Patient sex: F
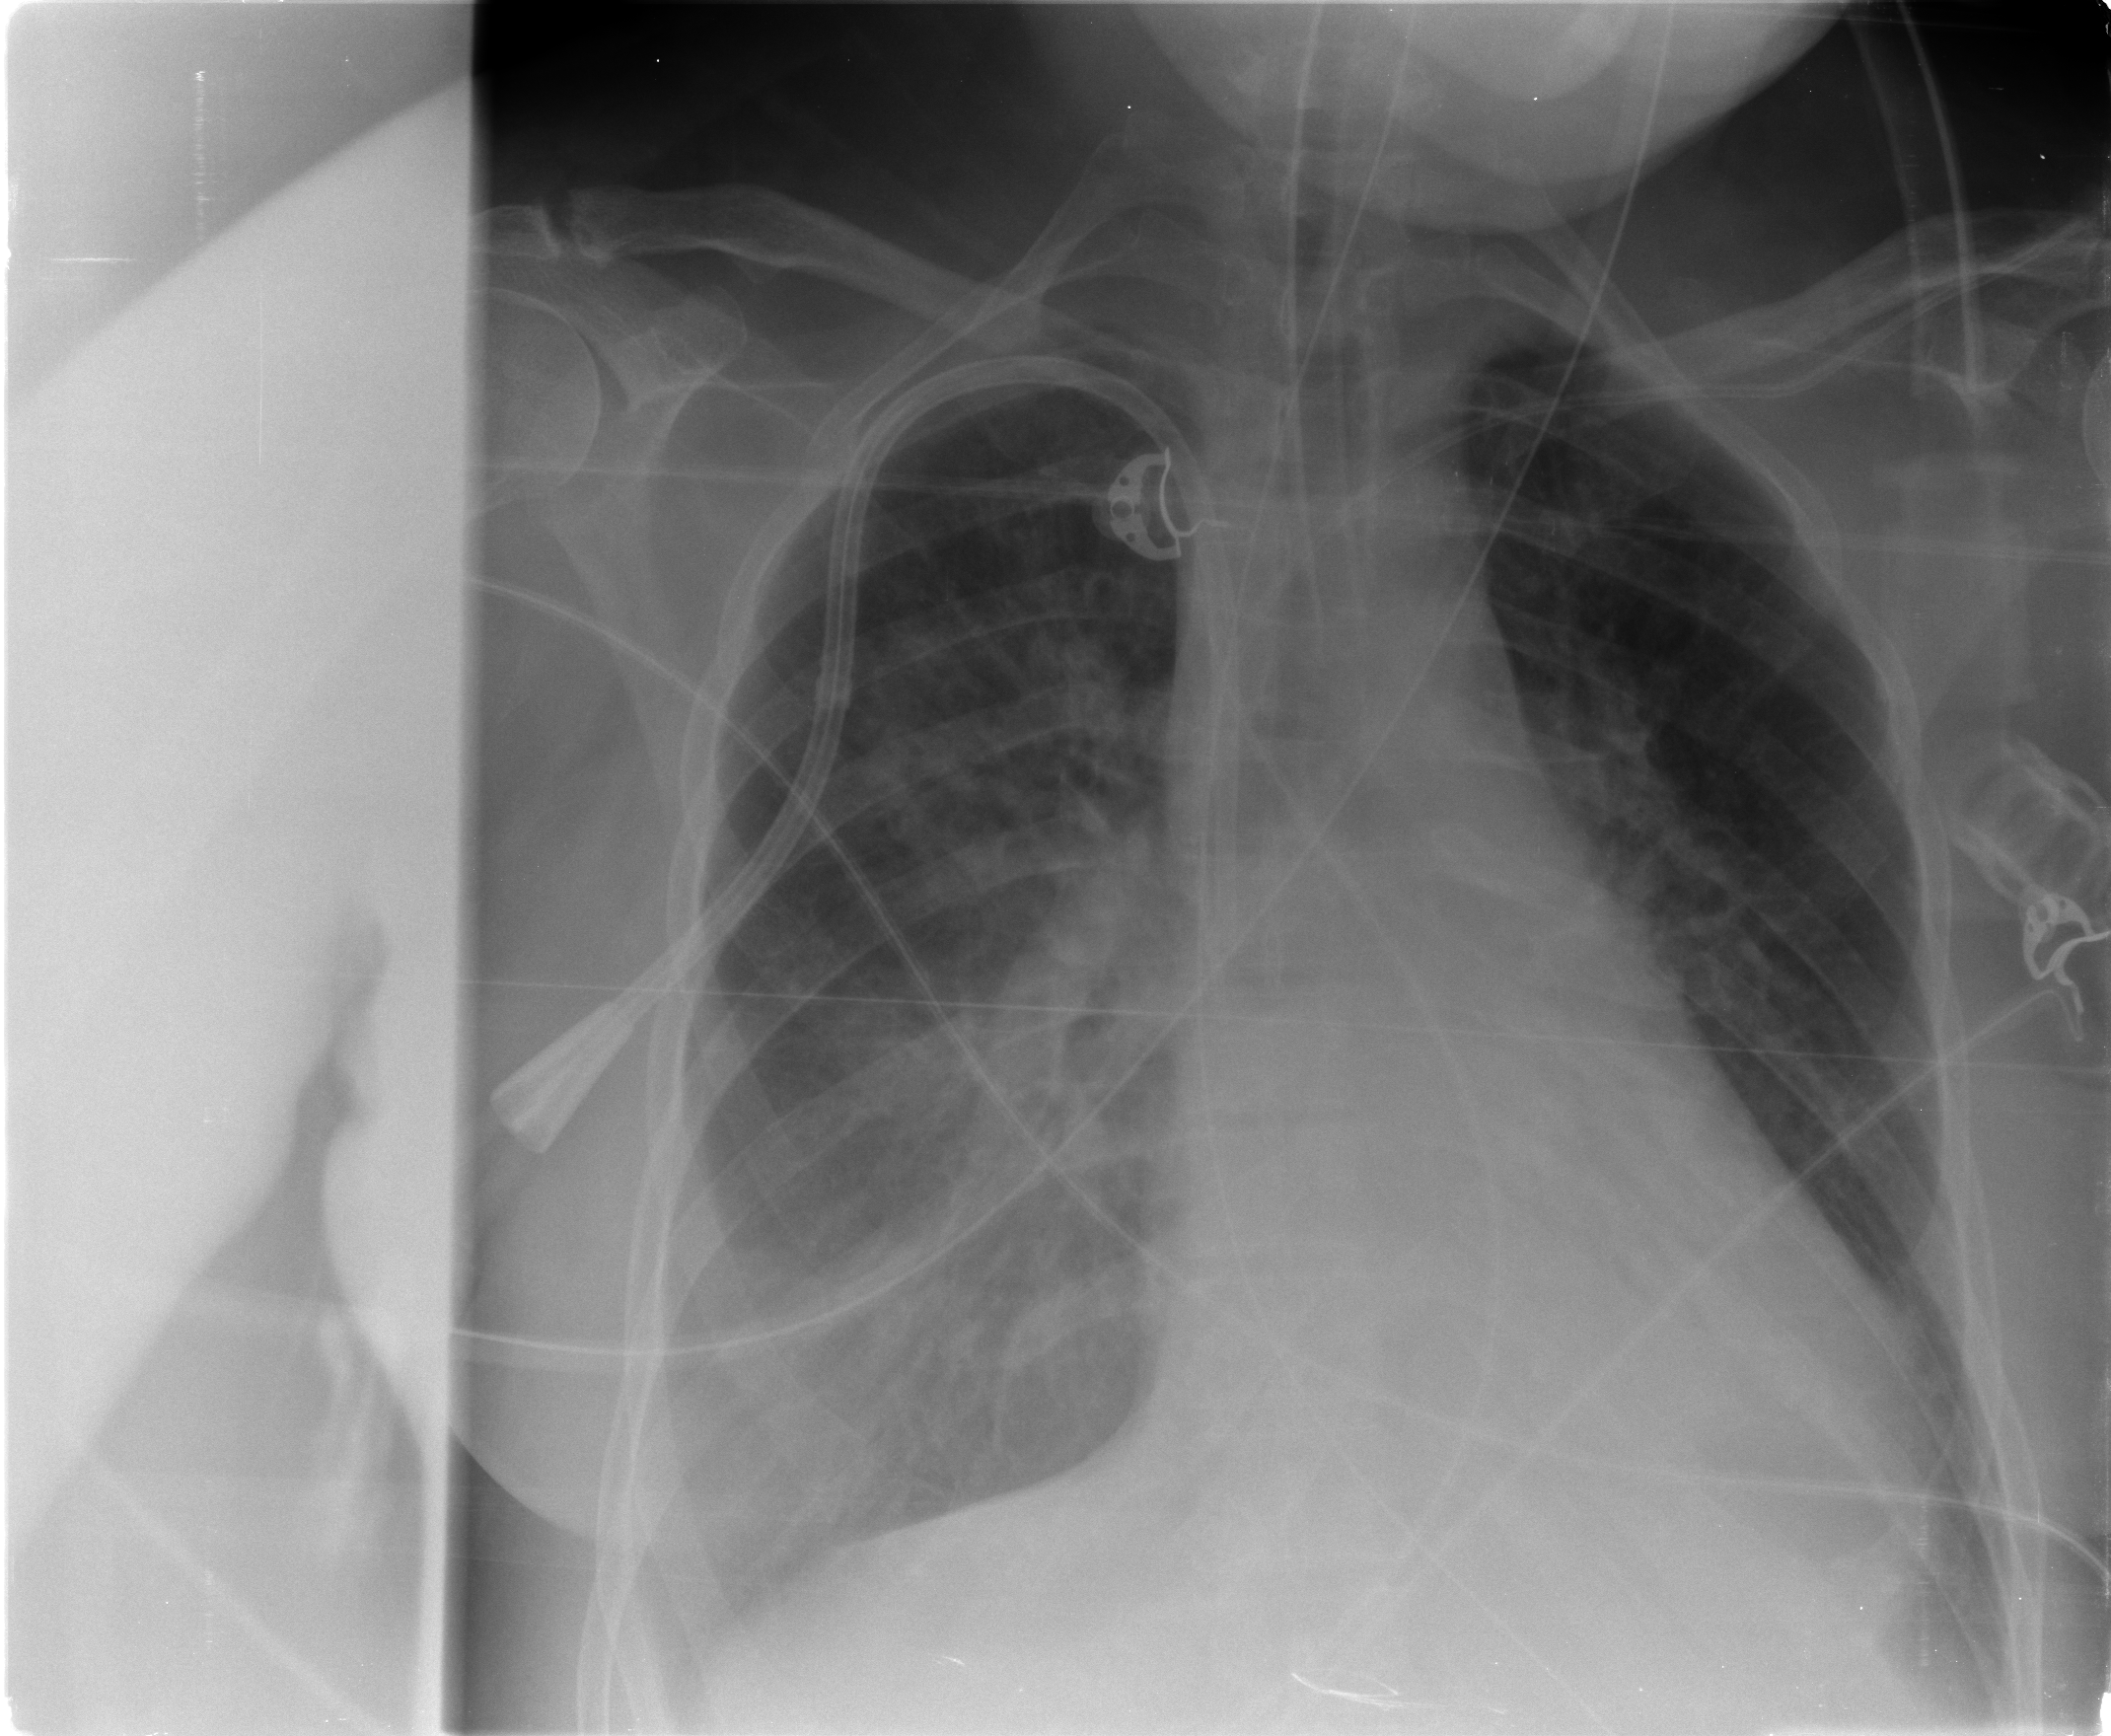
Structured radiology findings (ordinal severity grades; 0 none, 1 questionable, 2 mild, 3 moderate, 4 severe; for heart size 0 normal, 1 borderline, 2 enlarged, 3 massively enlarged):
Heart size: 2
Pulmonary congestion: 1
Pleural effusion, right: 3
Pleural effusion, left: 2
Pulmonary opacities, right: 2
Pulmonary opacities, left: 1
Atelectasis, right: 2
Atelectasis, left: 2